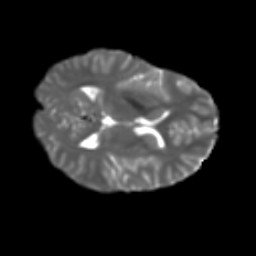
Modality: T2w
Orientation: axial
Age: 24
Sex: female
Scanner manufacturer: ge
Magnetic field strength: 3 T
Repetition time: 7.8 s
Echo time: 0.0606 s